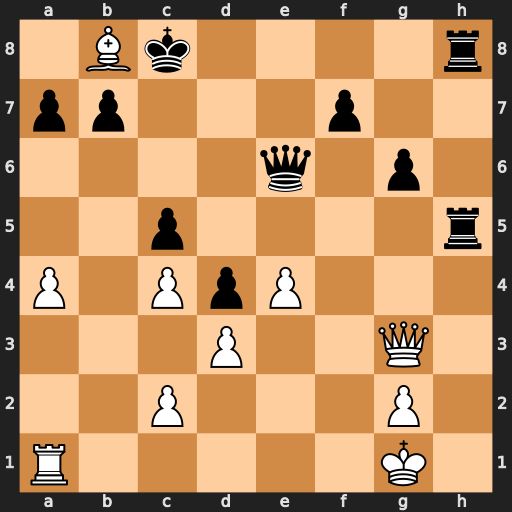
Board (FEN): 1Bk4r/pp3p2/4q1p1/2p4r/P1PpP3/3P2Q1/2P3P1/R5K1
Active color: w
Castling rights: -
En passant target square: -
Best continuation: Qc7#